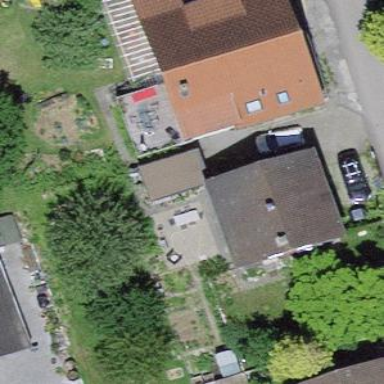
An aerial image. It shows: Residential building.